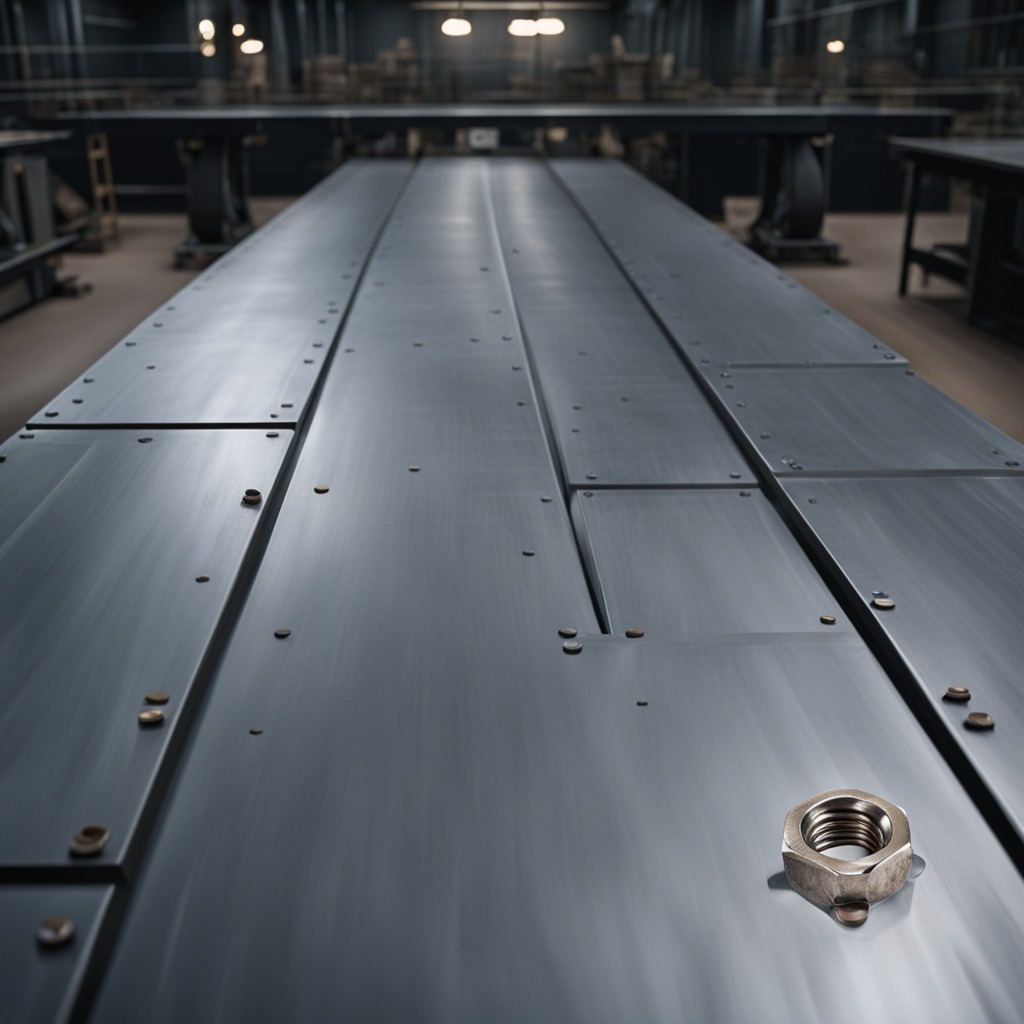
A metal nut is lying on the cold steel table in a mining workshop.